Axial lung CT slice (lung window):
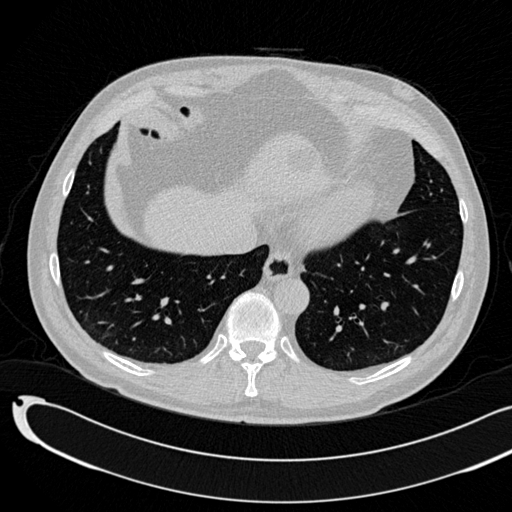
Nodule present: no